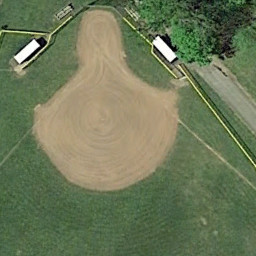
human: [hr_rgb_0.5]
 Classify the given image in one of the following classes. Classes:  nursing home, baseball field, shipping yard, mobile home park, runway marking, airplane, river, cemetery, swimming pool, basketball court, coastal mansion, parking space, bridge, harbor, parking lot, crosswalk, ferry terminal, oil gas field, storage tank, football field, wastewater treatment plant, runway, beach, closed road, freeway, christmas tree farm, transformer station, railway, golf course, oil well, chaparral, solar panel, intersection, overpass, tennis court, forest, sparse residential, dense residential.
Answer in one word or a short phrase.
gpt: baseball field